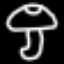
Label: mushroom